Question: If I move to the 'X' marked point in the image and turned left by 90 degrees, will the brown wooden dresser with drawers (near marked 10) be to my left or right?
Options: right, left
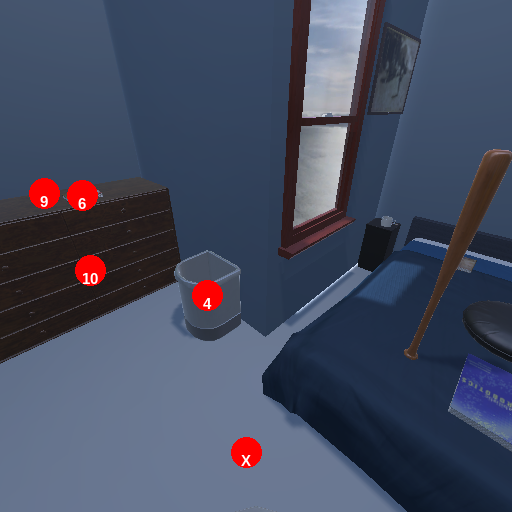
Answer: right